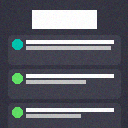
Screen state: on